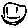
Label: smiley face